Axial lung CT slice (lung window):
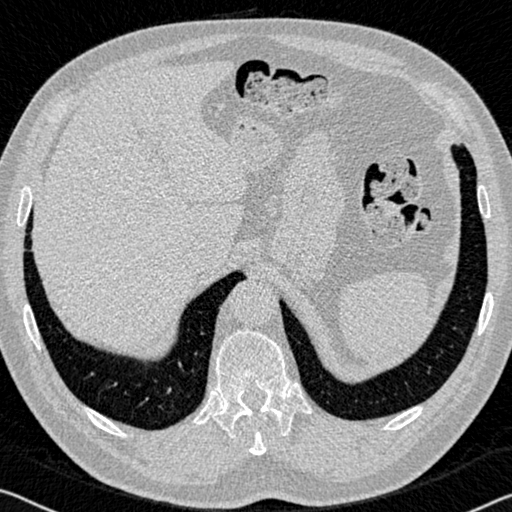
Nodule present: no